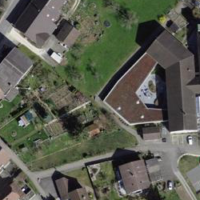
EUNIS habitat code: 55
Species observed at this site:
Corylus avellana